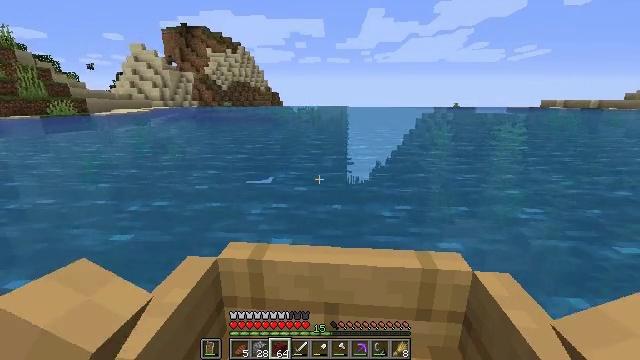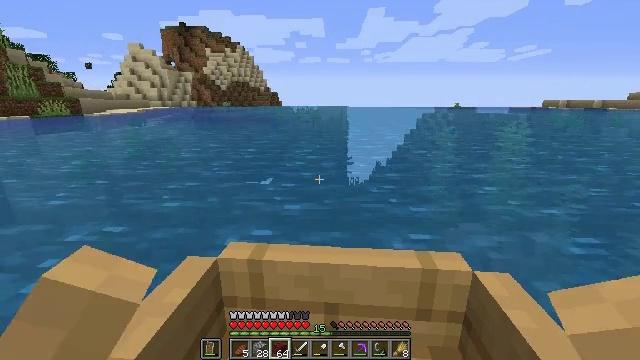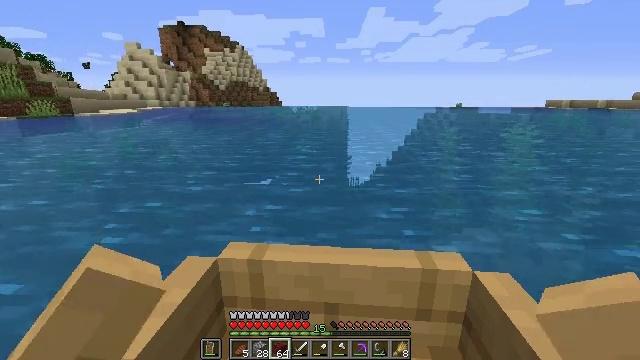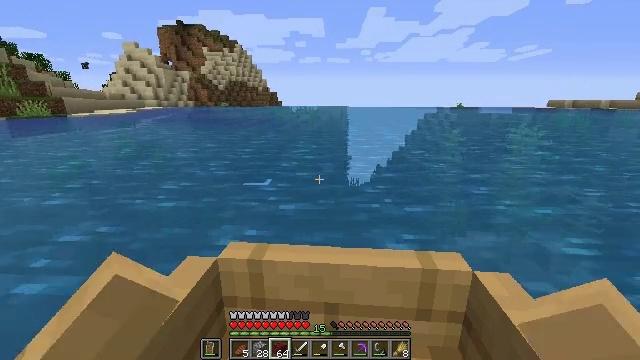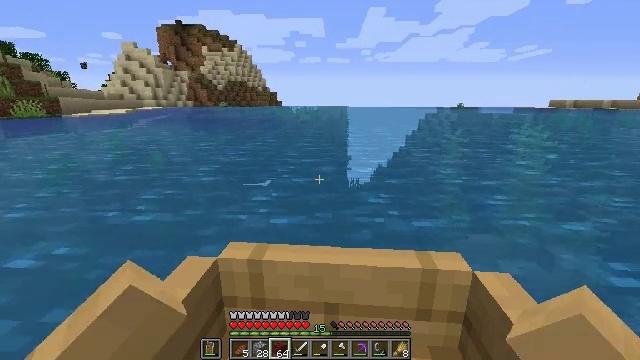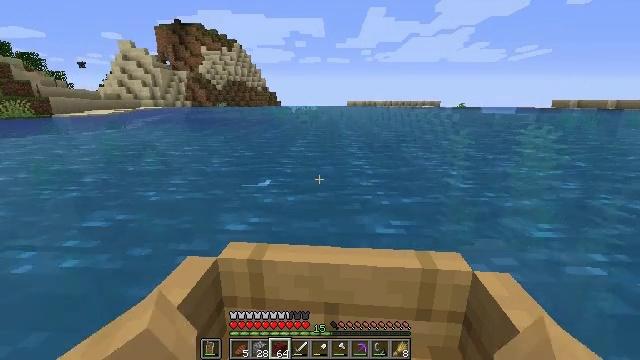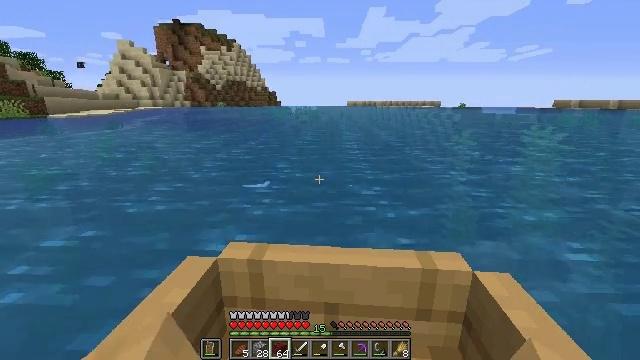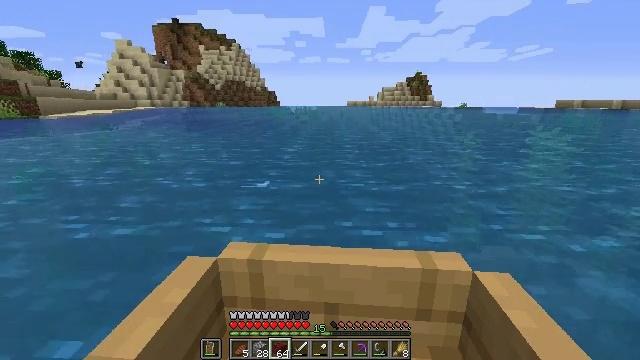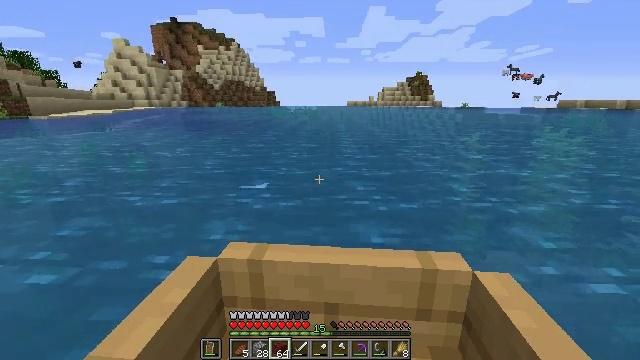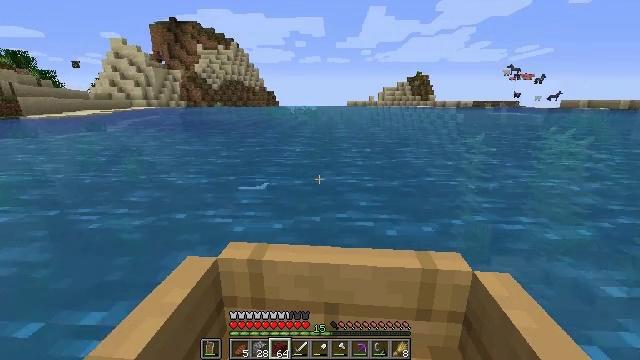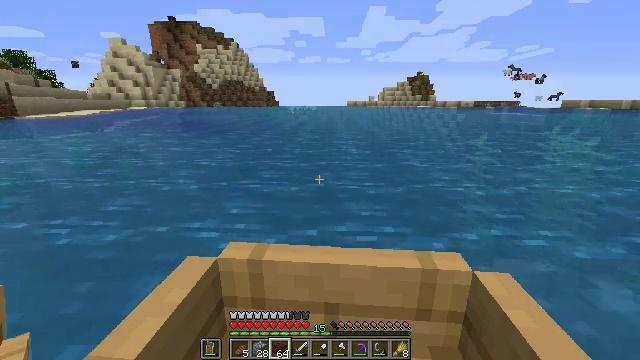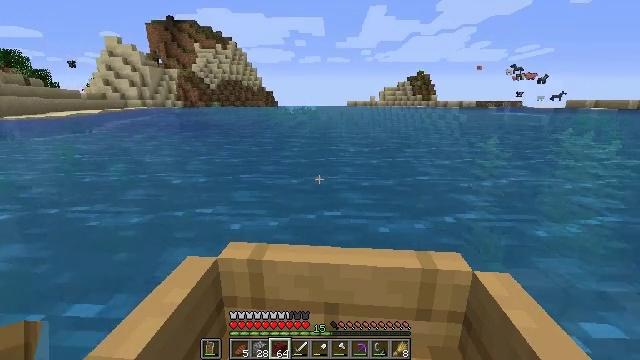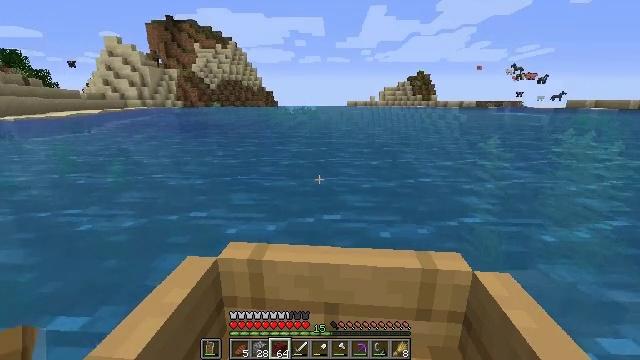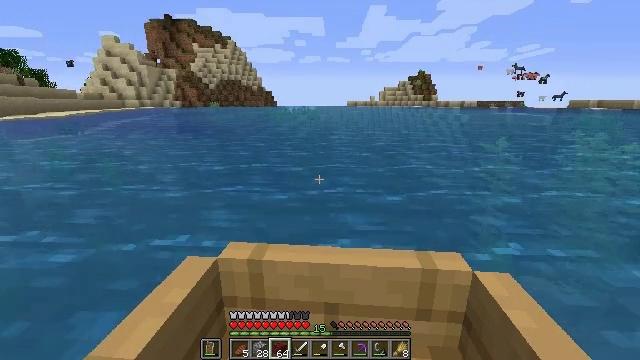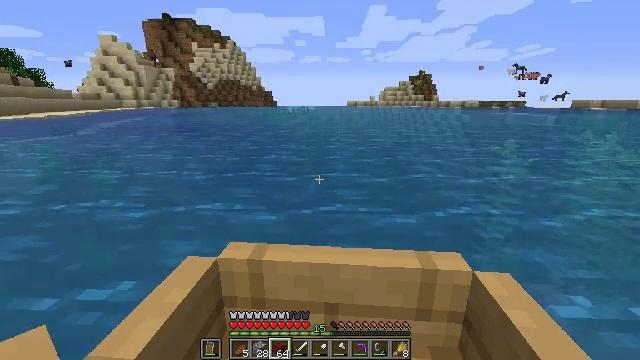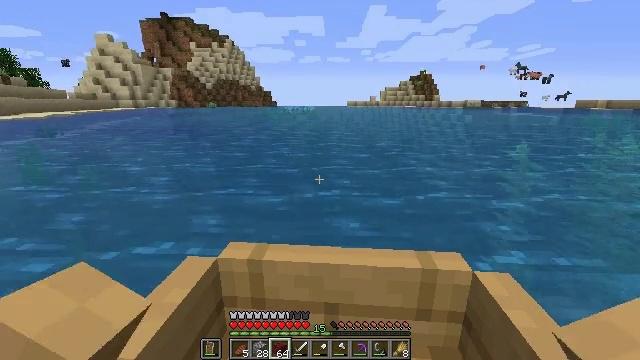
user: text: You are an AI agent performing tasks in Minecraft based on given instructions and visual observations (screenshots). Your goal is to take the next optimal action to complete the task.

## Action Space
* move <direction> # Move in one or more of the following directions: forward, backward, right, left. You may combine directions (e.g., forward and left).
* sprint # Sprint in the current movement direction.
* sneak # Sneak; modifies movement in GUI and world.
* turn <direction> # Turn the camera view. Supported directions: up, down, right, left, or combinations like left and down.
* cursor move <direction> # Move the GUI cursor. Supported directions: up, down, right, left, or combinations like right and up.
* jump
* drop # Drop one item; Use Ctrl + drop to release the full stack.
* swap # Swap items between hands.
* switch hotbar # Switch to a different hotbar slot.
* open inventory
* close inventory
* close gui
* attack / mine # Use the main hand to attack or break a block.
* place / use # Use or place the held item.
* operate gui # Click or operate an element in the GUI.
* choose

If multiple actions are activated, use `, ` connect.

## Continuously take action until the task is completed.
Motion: motion action
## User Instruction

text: craft item air
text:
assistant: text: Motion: move forward
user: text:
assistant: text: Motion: move forward
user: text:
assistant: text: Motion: move forward
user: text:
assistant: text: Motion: move forward
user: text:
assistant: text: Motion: move forward
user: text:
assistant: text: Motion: move forward
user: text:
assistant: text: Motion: move forward
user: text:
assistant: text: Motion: move forward
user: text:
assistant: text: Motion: move forward
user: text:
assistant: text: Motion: move forward
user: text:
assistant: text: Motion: move forward
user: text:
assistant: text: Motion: move forward
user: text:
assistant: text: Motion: move forward
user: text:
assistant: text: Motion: move forward
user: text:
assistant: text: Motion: move forward
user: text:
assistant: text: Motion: move forward
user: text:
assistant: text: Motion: move forward
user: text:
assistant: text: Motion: move forward
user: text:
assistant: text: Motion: move forward
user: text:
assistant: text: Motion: move forward
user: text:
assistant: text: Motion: move forward
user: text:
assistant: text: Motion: move forward
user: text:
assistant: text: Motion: move forward
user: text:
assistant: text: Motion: move forward
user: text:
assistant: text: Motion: move forward
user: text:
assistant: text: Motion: move forward
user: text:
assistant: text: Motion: move forward
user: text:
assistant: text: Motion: move forward
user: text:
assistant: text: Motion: move forward
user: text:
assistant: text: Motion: move forward